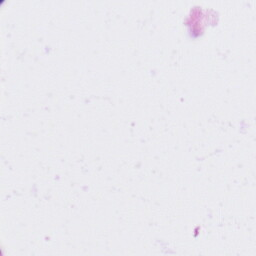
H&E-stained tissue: Ovarian